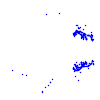
Particle: kaon